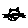
Label: cat